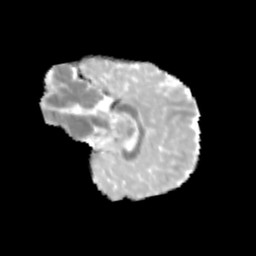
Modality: MD
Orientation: sagittal
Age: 9
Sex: male
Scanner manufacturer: siemens
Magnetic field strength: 3 T
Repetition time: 3.8 s
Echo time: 0.07 s